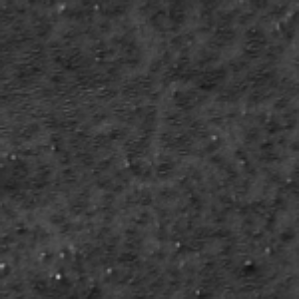
Label: frost